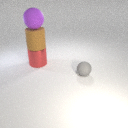
large brown rubber cylinder above large red metal cylinder